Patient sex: M
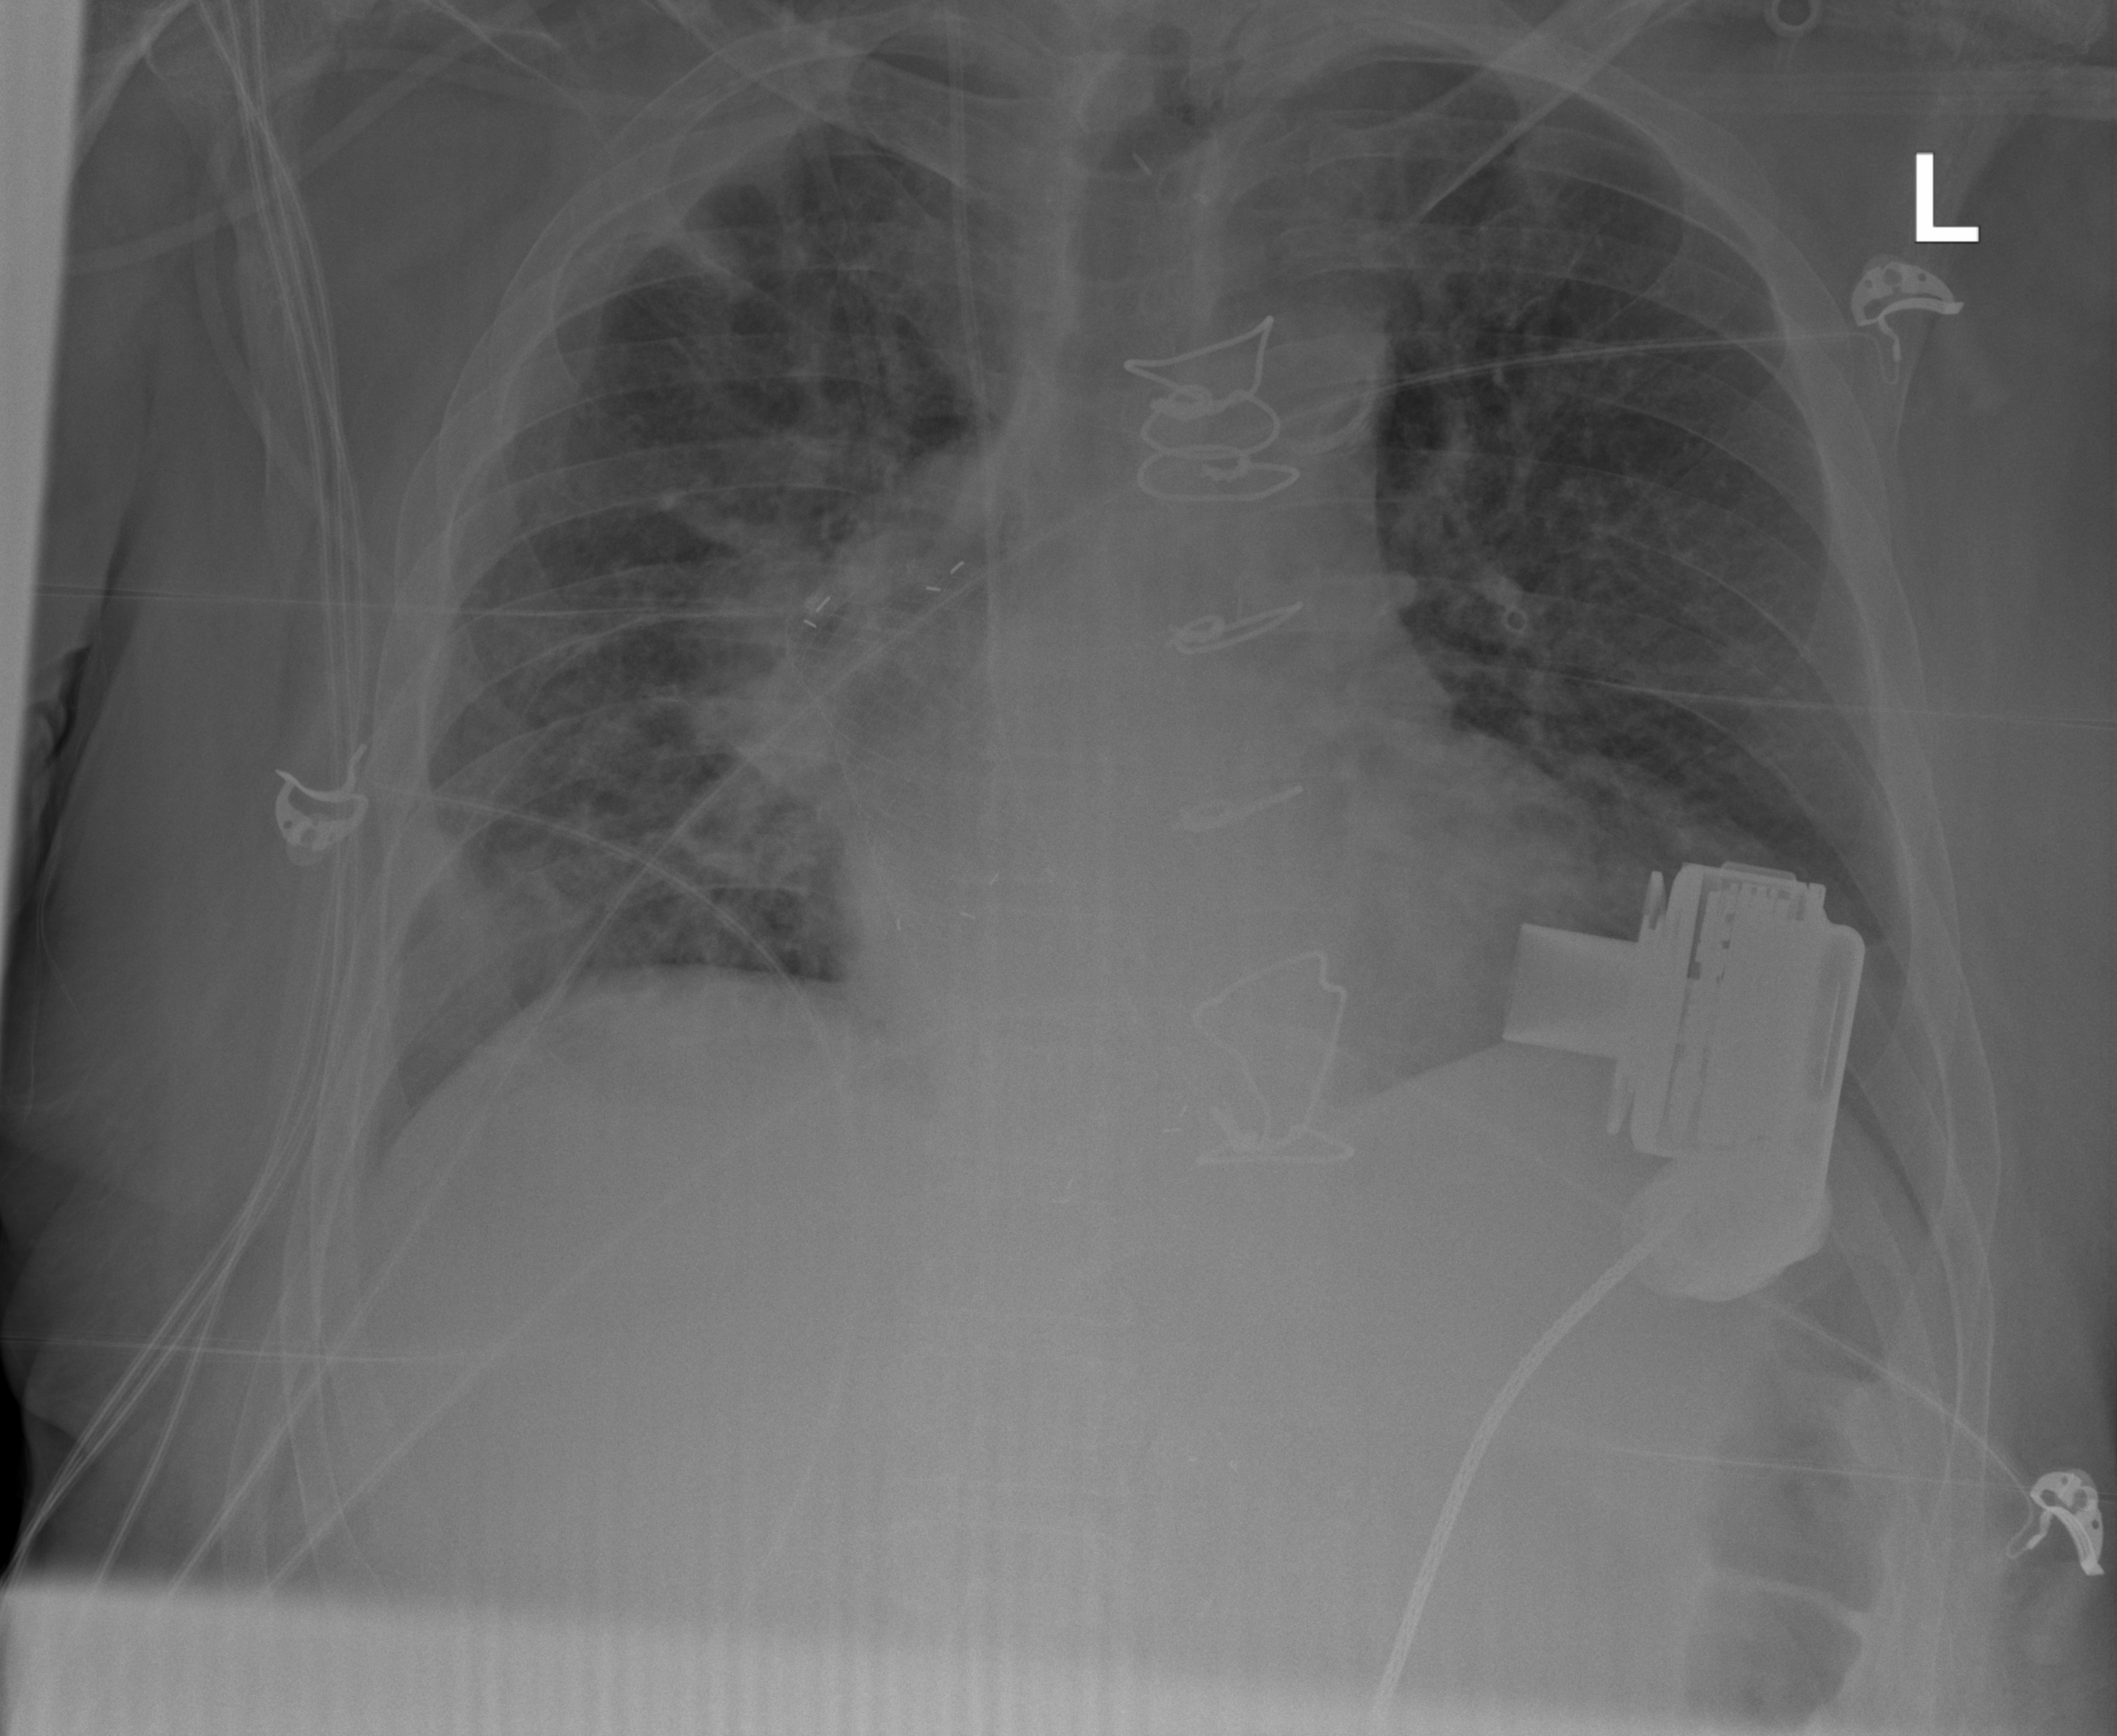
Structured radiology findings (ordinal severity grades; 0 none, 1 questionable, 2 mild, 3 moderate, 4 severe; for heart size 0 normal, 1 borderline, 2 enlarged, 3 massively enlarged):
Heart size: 1
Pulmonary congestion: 2
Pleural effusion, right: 2
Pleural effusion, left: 0
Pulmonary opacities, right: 3
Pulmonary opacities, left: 0
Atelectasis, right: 3
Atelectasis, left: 2